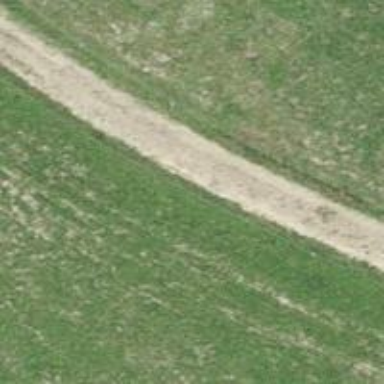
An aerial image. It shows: Track with grade 4 track type.